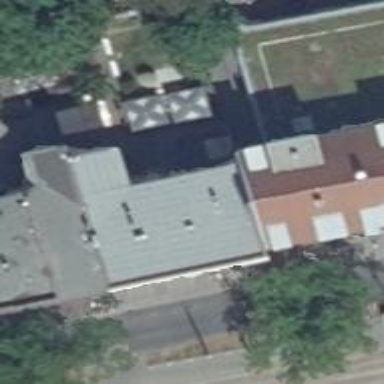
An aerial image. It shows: Flat-roofed apartments building with gray tar paper roof. The building color is blanchedalmond.